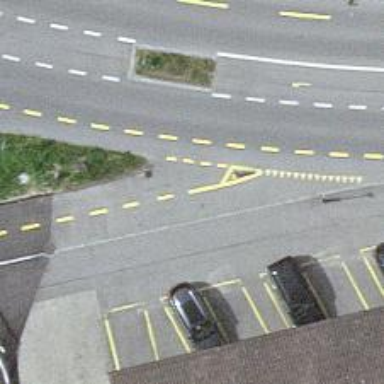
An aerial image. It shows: Asphalt cycleway.